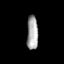
Tissue: prostate
Cell type: T cells
Senescence score: 0.3012
Nuclear area (px): 367
Mean DAPI intensity: 168.218